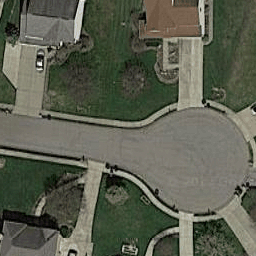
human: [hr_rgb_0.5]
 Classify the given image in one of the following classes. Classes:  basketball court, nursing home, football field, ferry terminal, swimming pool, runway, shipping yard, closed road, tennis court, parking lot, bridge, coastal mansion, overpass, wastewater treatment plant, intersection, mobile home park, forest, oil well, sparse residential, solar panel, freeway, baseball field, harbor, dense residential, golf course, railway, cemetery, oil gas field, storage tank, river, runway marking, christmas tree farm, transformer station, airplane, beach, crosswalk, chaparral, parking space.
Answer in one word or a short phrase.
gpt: closed road